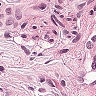
Metastatic tissue present: yes